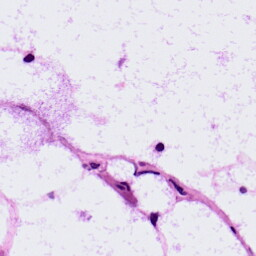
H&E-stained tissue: LymphNode